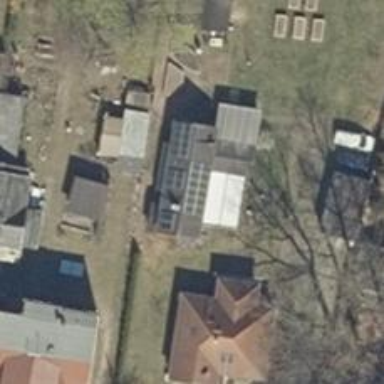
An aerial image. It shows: Small solar photovoltaic panel generator is producing electricity.